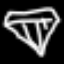
Label: diamond